Field crop: maize
Growth stage: 2
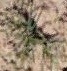
Species: salsola